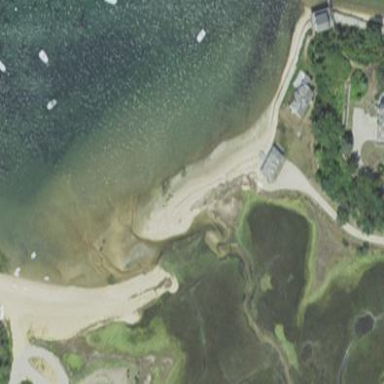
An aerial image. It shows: Sandy beach with natural surroundings.